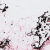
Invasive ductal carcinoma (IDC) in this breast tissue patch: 0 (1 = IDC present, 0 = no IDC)